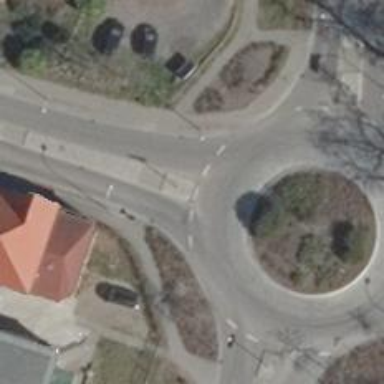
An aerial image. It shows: Traffic calming island.